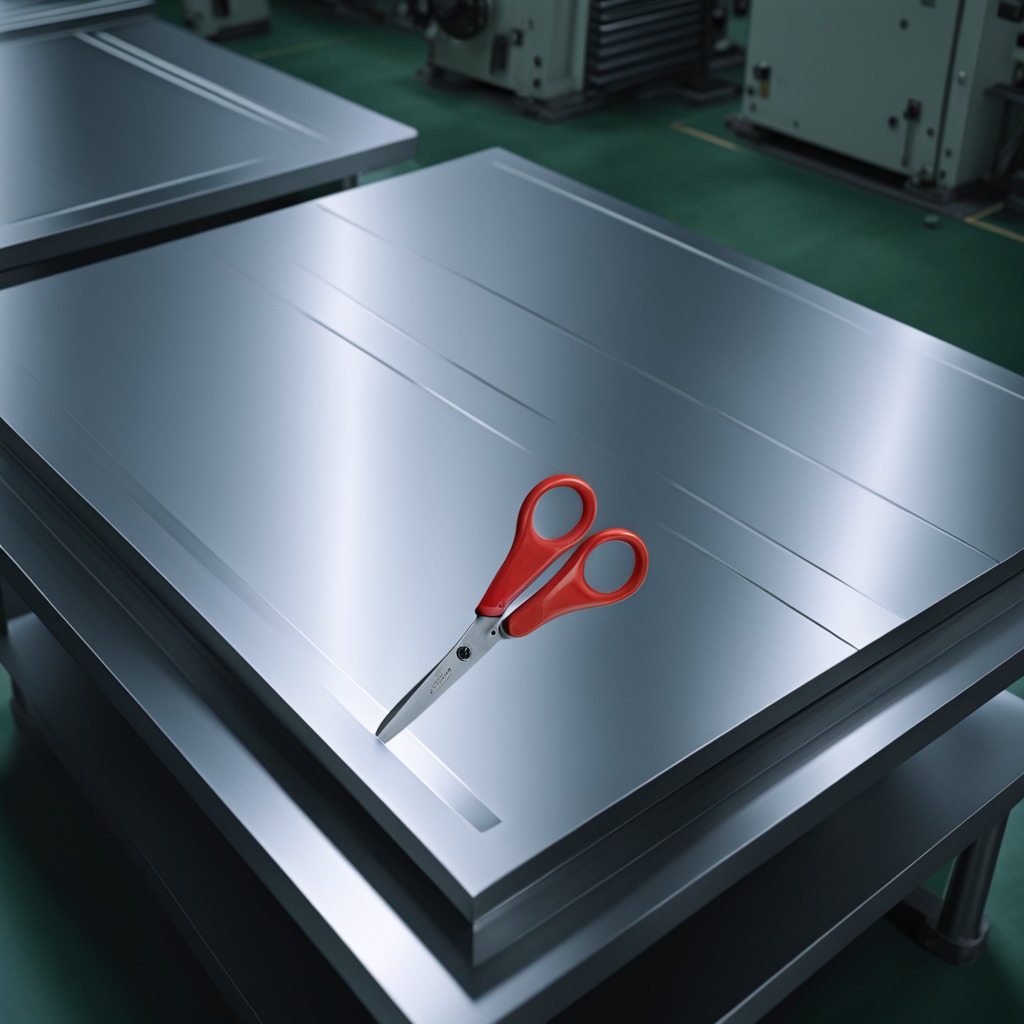
A scissor lying on a metal table in a machine shop under fluorescent lights